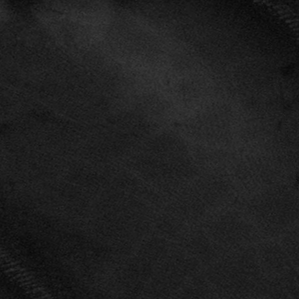
Label: frost